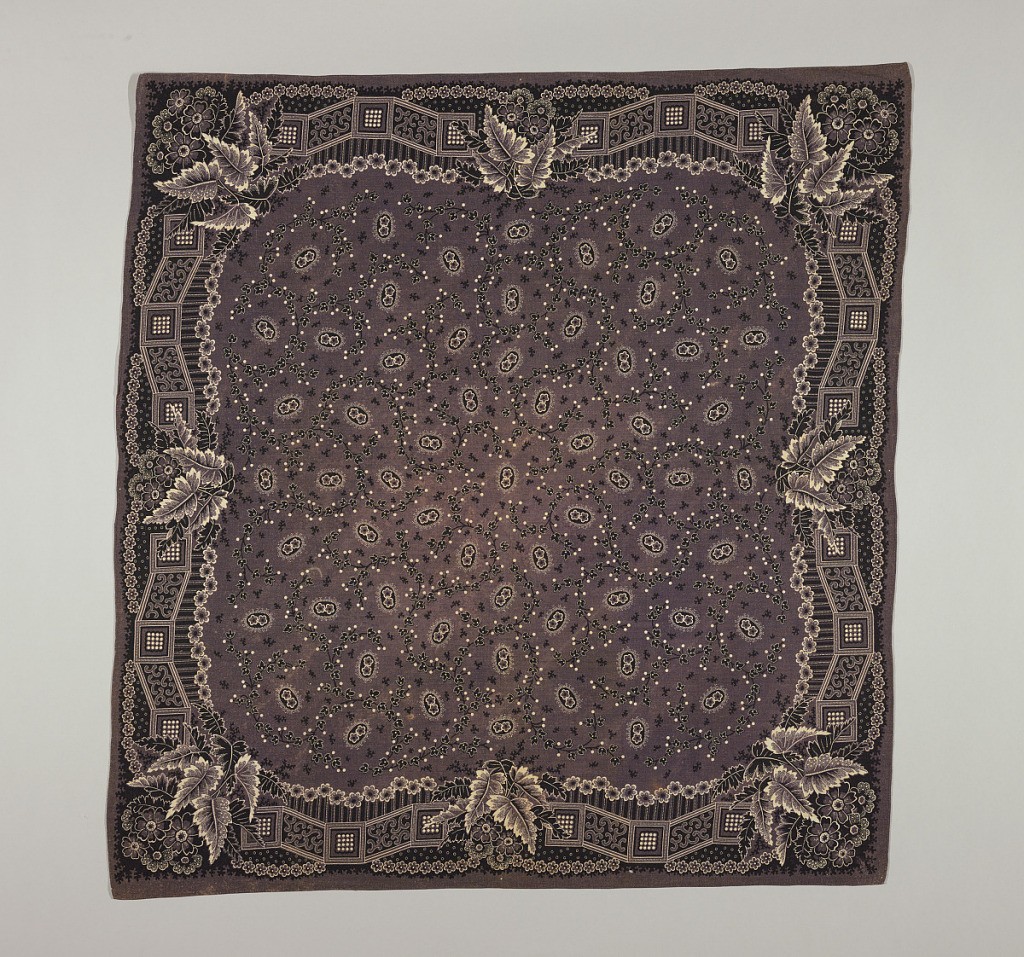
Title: Square
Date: mid- 19th century
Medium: cotton Technique: machine printed
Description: Scattered floral and vine pattern printed in dark violet and blue-black, with picotage outlining in reserved white. Elaborate border with large leaf clusters separated by ornament suggesting a balustrade.